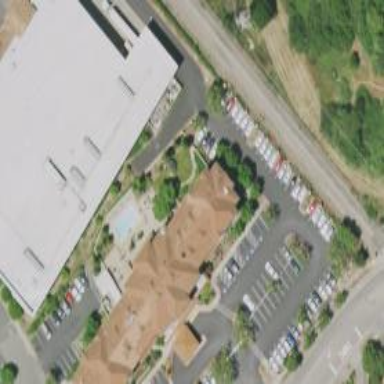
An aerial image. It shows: Commercial building that serves as hotel.